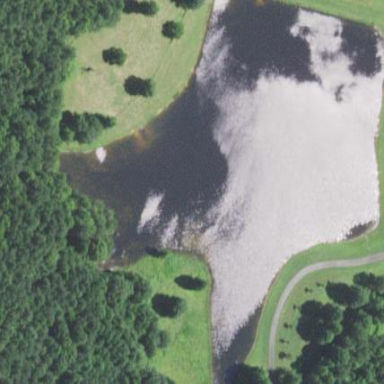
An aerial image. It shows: Peaceful pond surrounded by nature.